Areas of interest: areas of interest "Sport and cultural"
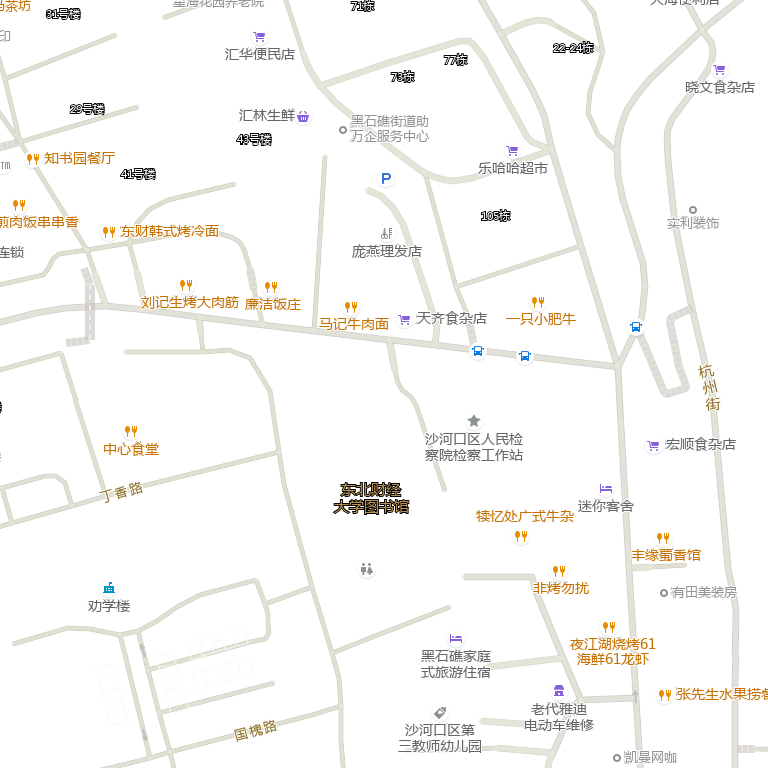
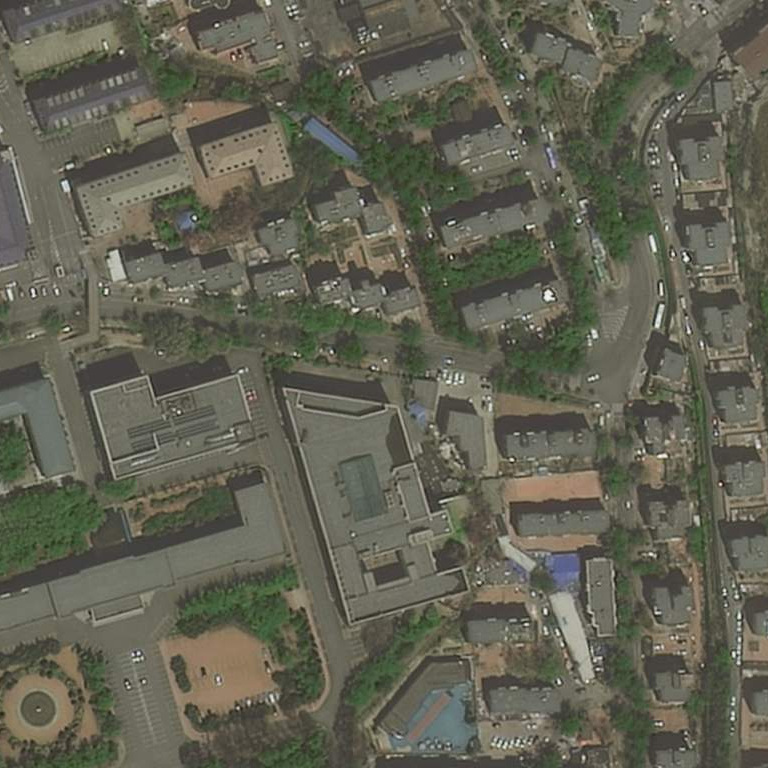